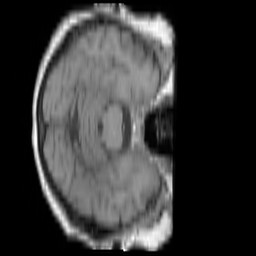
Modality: T1w
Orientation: axial
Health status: ill
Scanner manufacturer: siemens
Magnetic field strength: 3 T
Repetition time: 0.4 s
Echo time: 0.00246 s